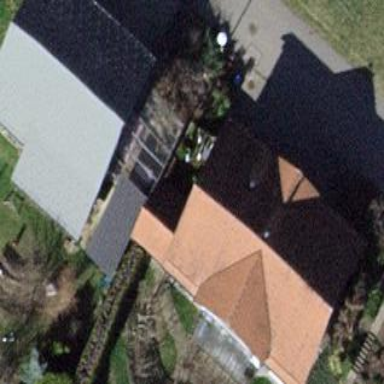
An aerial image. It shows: Detached building with gabled roof.